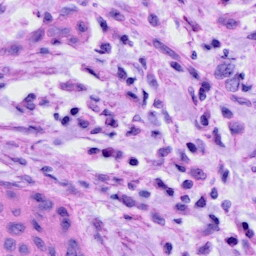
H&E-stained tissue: Cervix